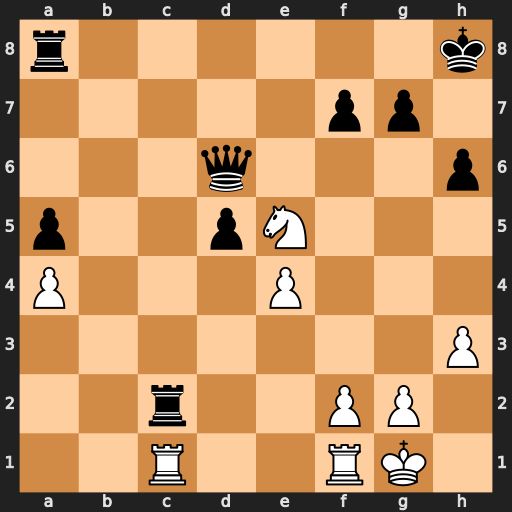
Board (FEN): r6k/5pp1/3q3p/p2pN3/P3P3/7P/2r2PP1/2R2RK1
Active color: w
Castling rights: -
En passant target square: -
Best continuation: Nxf7+ Kh7 Nxd6 Rxc1 Rxc1